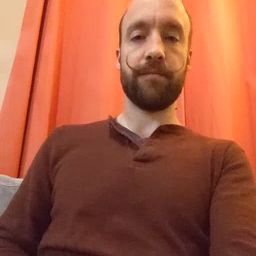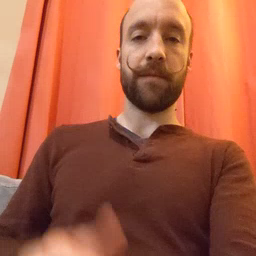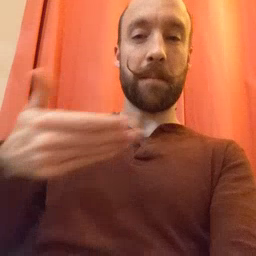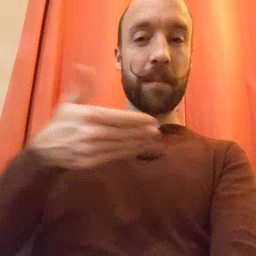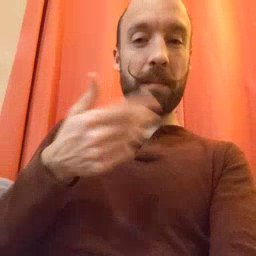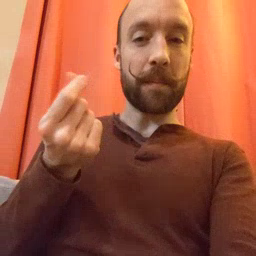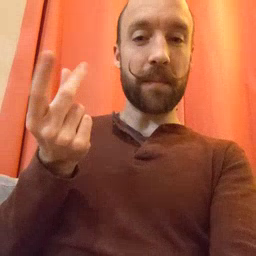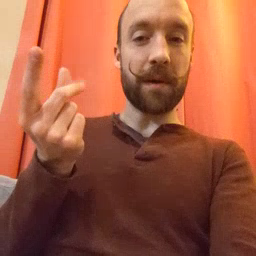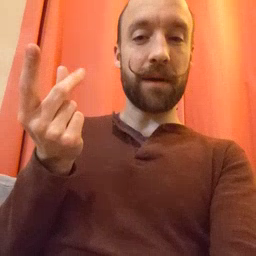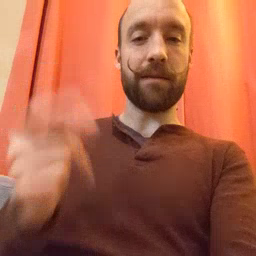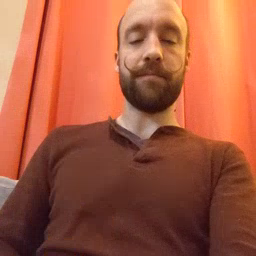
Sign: puppy